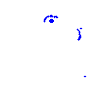
Particle: electron